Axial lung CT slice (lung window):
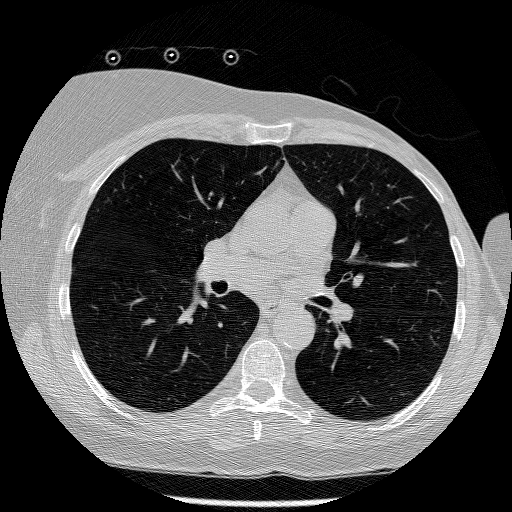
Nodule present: no